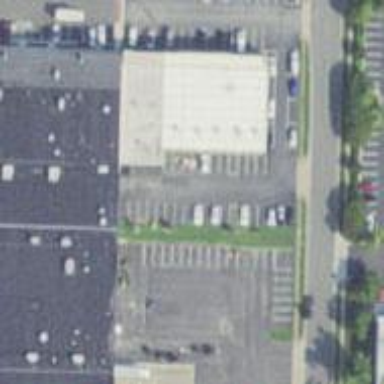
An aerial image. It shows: Retail area.